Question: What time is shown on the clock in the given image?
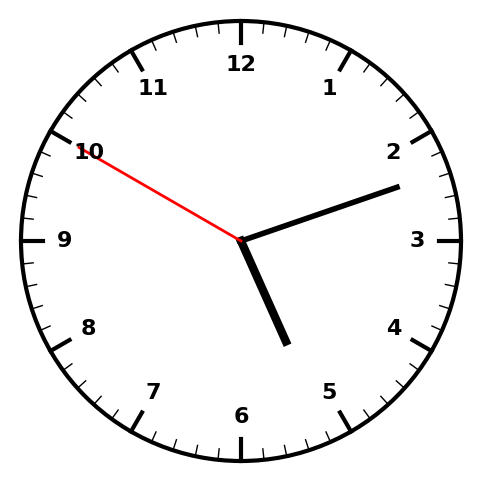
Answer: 05:11:50